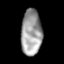
Tissue: lung
Cell type: T cells
Senescence score: 0.1253
Nuclear area (px): 936
Mean DAPI intensity: 156.682